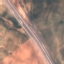
Label: Highway